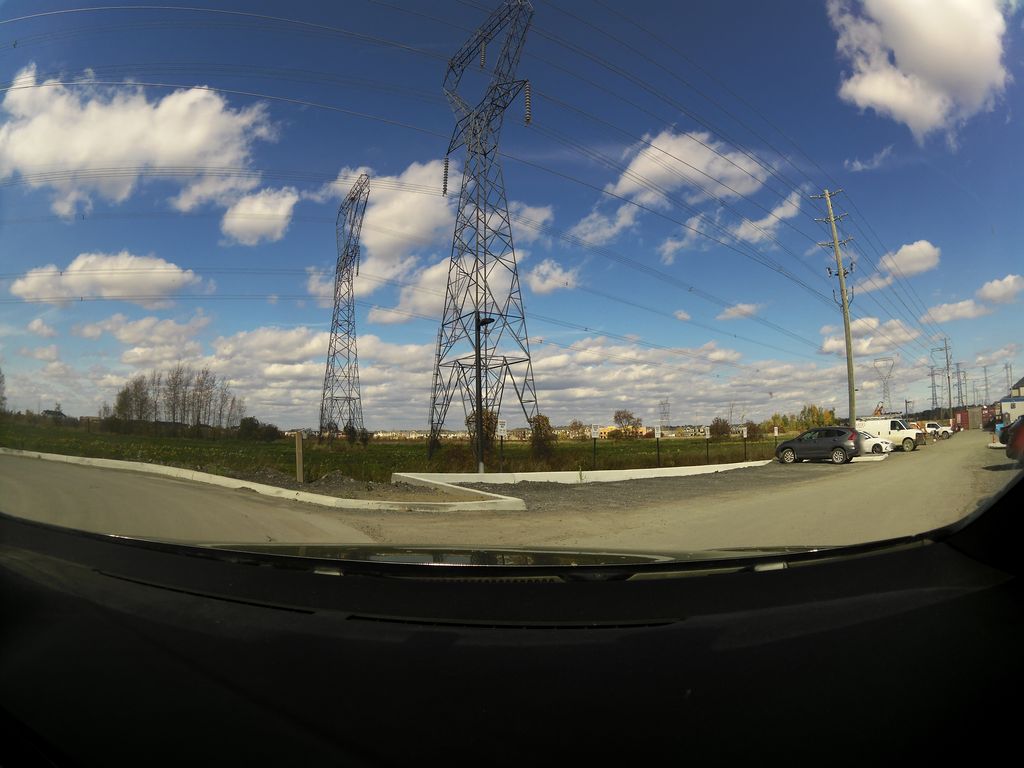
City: ottawa-gatineau